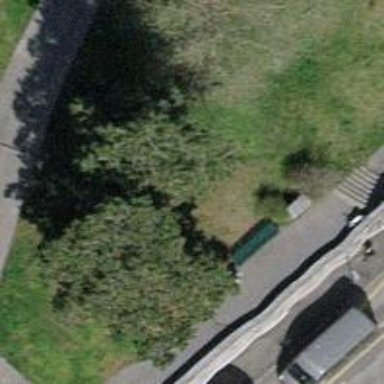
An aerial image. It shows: Evergreen tree with needle-leaved leaves.